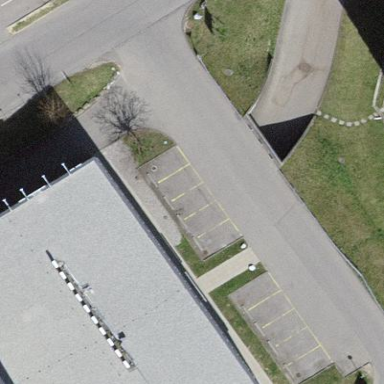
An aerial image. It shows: Parking available on the street side.